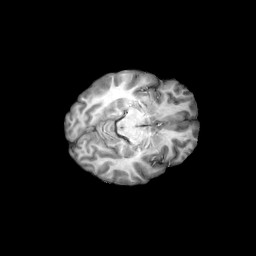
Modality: T1w
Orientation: axial
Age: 21
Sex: female
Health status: ill